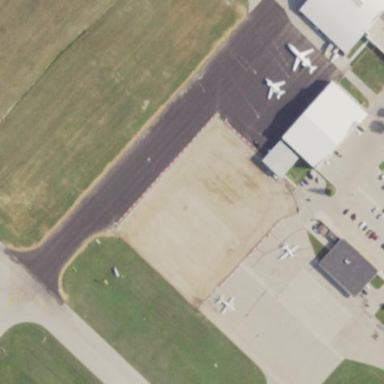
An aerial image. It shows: Apron at the airport.